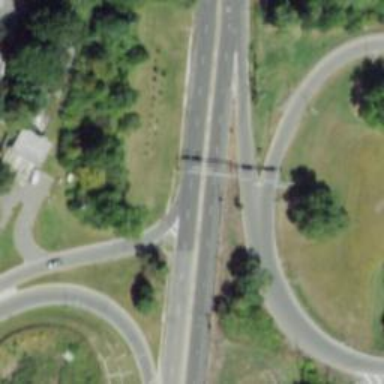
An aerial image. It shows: Motorway junction.